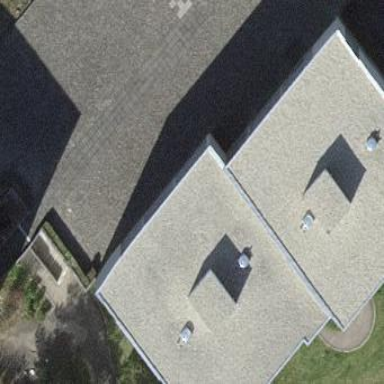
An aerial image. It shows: Building with apartments and flat roof.